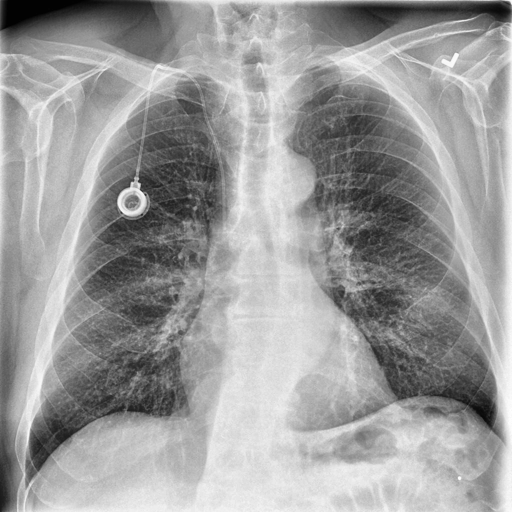
Finding: NORMAL